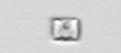
Label: Bacillariophyceae_morphotype1